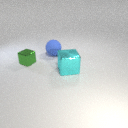
small green metal cube in front of large blue rubber sphere